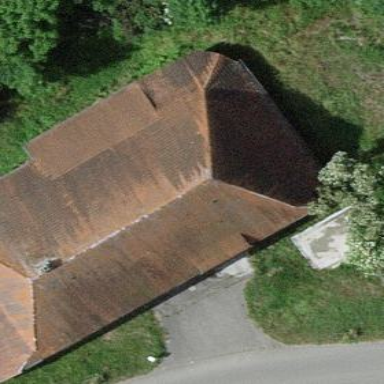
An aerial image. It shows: Farm building.